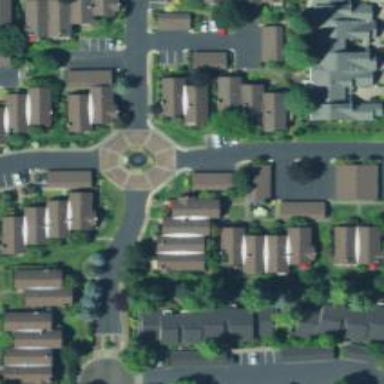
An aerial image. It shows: Roundabout on residential road.